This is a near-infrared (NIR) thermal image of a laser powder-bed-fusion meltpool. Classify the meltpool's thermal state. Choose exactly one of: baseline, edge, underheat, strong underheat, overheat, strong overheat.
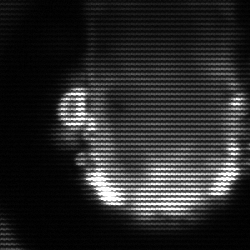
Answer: baseline